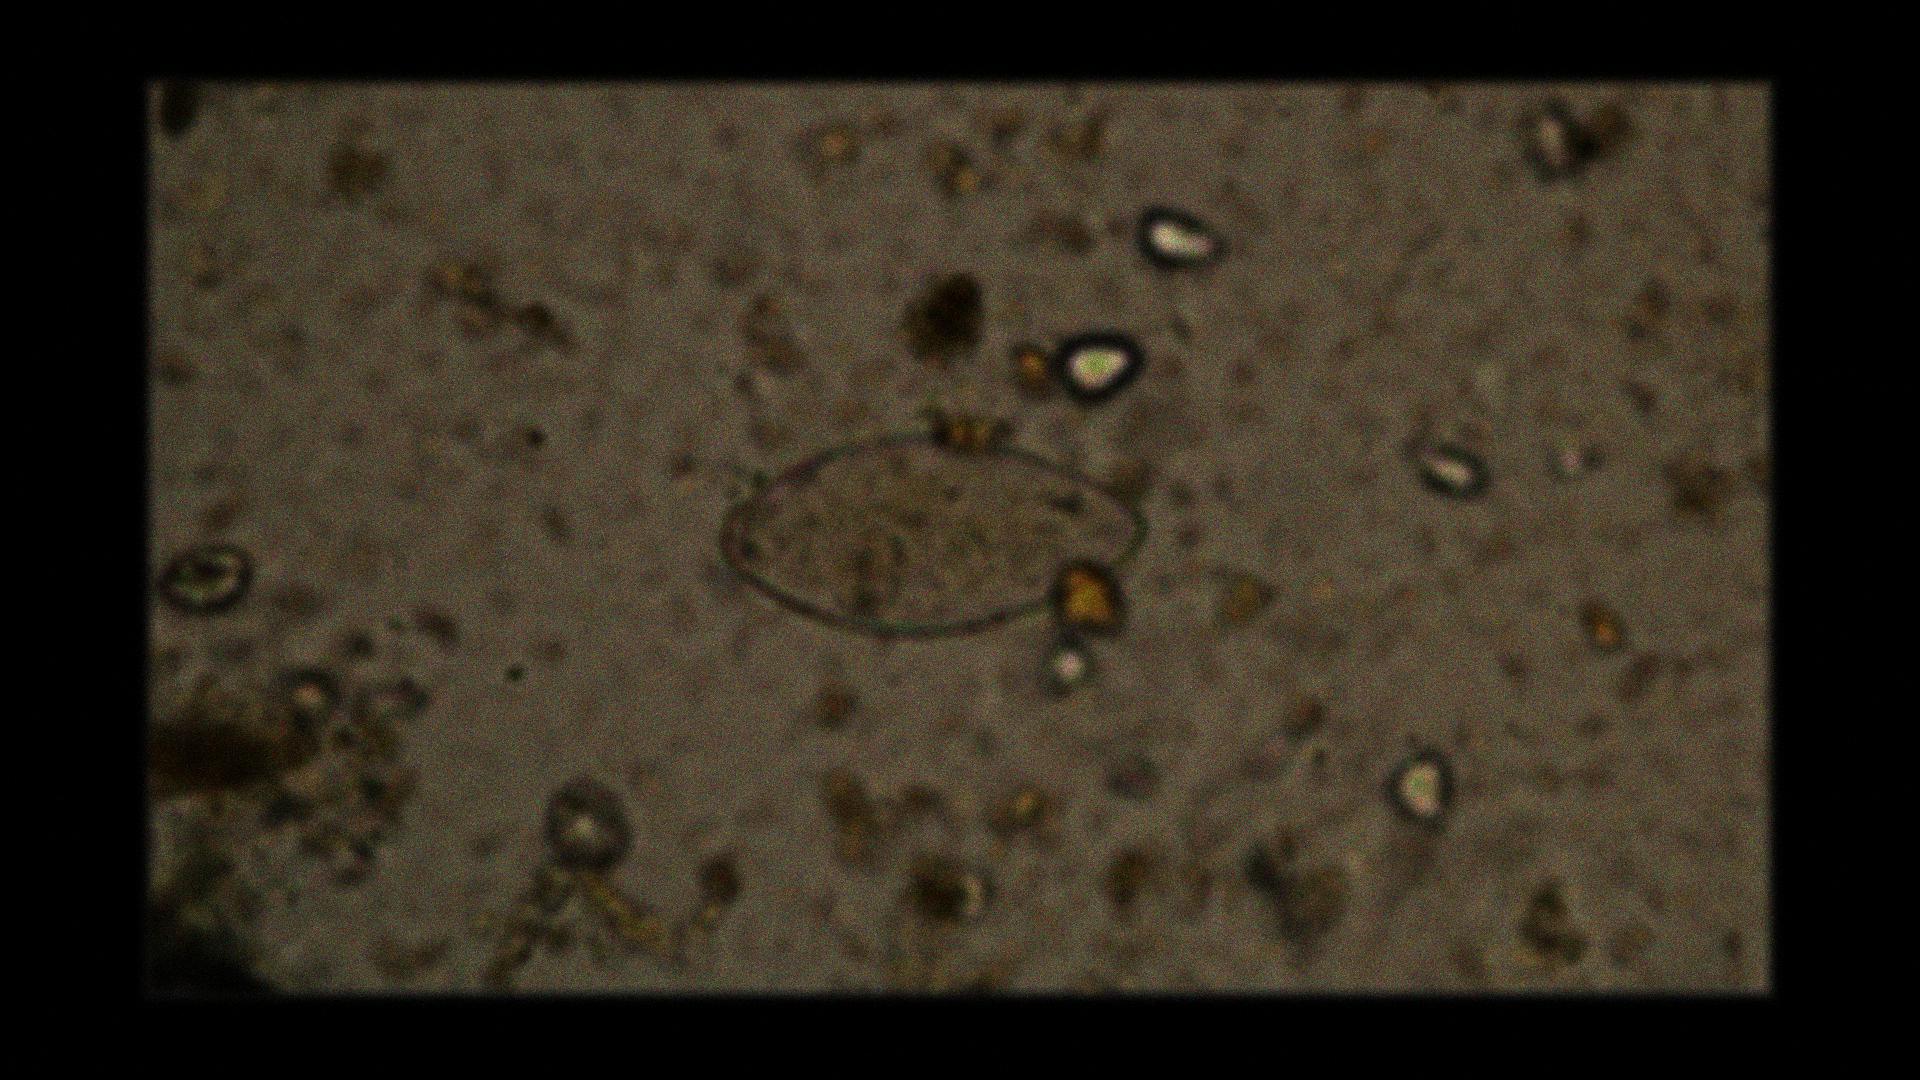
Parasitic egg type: Fasciolopsis buski